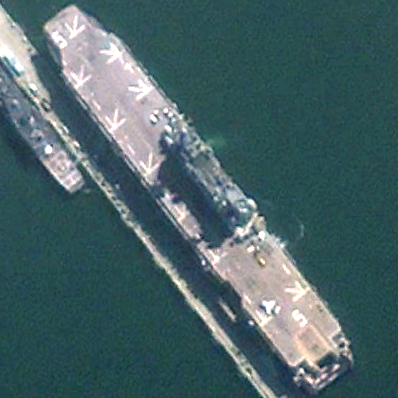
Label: assault